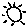
Label: sun